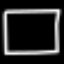
Label: square